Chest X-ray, PA view. Patient: 54 years old, sex M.
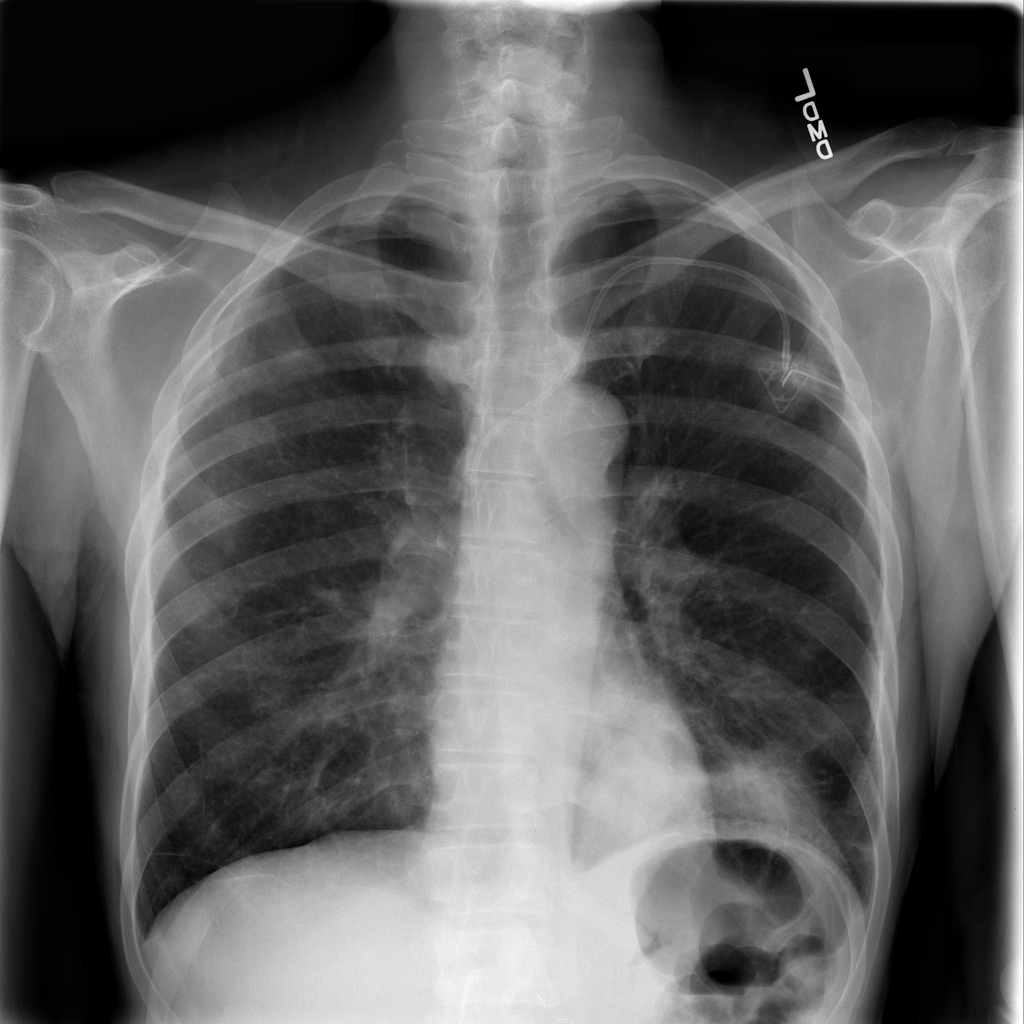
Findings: Infiltration